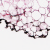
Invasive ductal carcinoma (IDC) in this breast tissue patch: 0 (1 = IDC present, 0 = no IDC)